Aerial crown-view tile of a tropical tree (Barro Colorado Island, Panama), acquired 20250818:
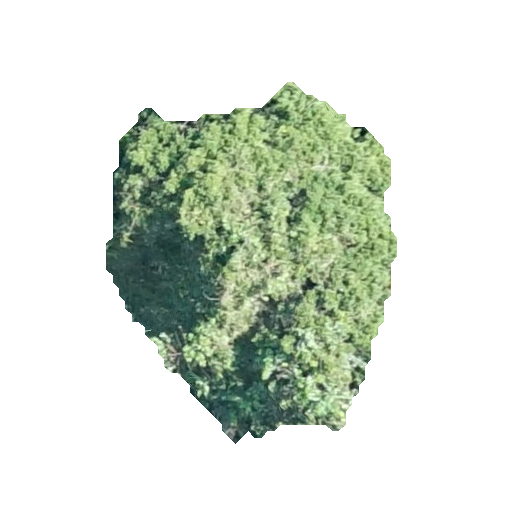
Species: Sloanea terniflora
GBIF accepted scientific name: Sloanea terniflora
Crown area: 108.693 m²